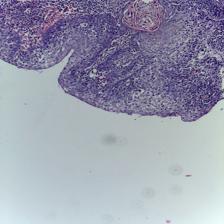
Diagnosis: OSCC